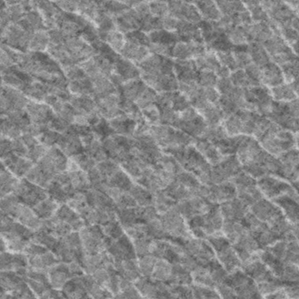
Label: frost